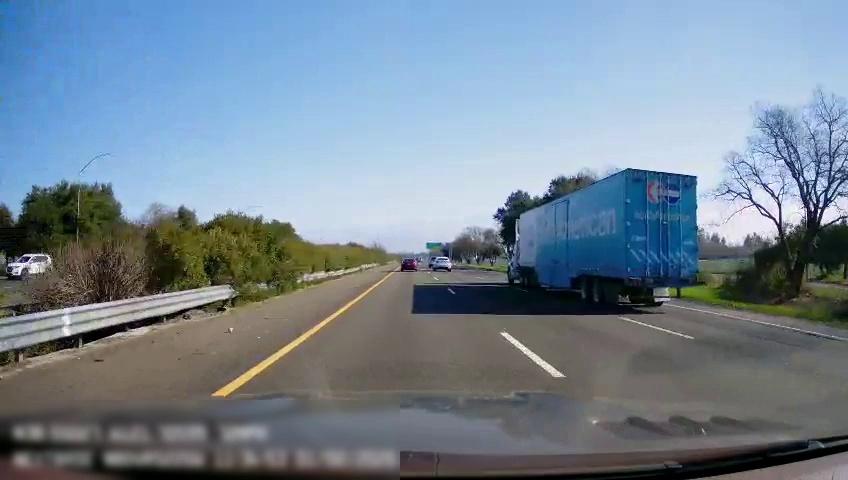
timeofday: Day
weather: Sunny
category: Drivable Space
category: Drivable Space
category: Vehicles | Truck
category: Vehicles | SUV
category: Vehicles | Car
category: Vehicles | SUV
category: Vehicles | SUV
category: Lanes | Current Lane
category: Lanes | Current Lane
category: Lanes | Alternate Lane
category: Lanes | Alternate Lane
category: Traffic | Signs